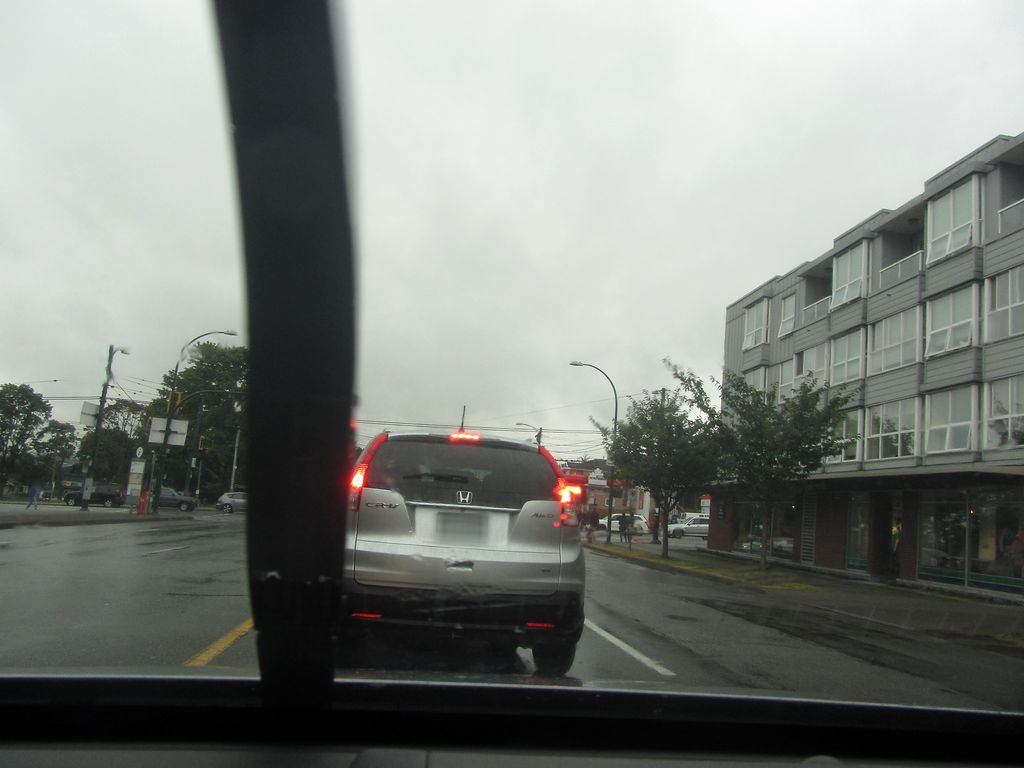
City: vancouver